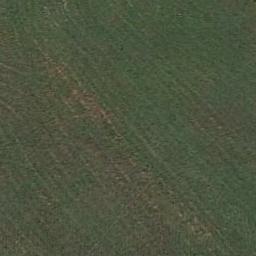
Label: meadow